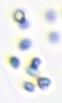
Label: Phaeocystis